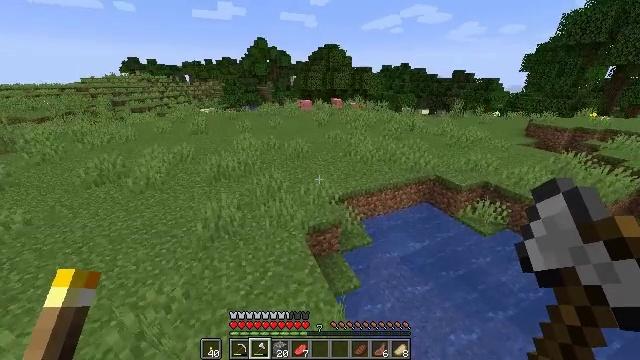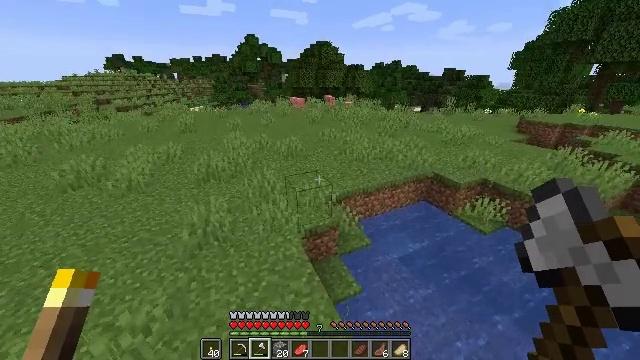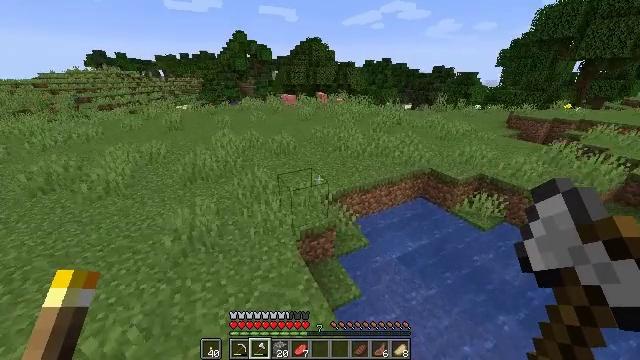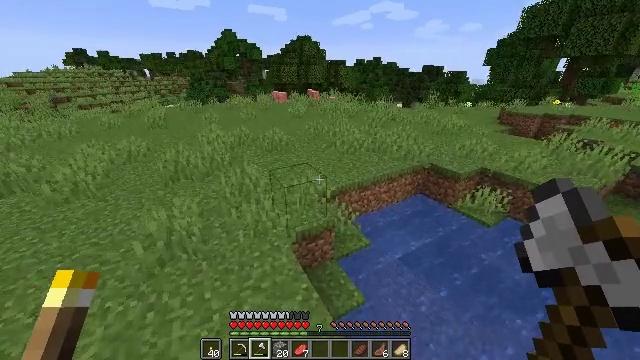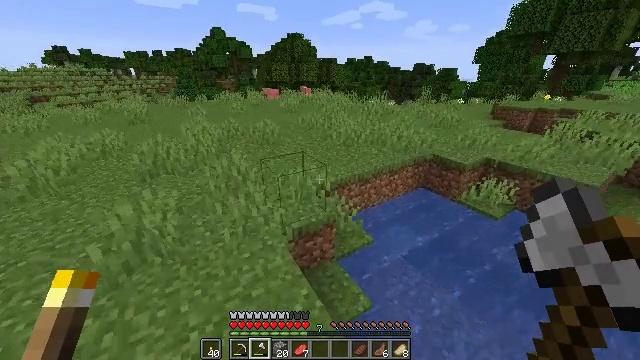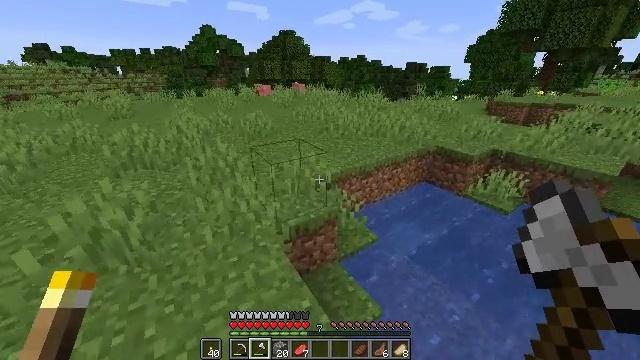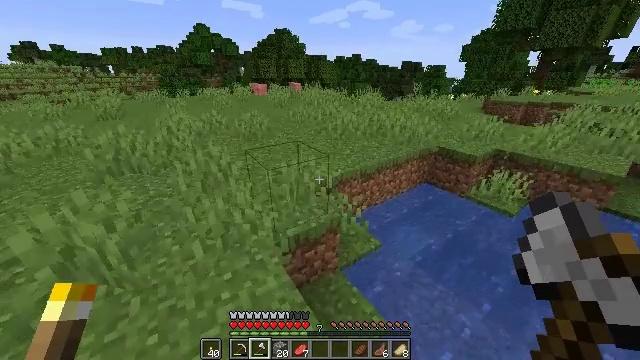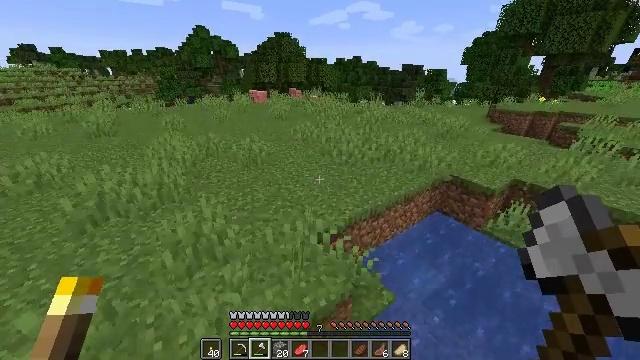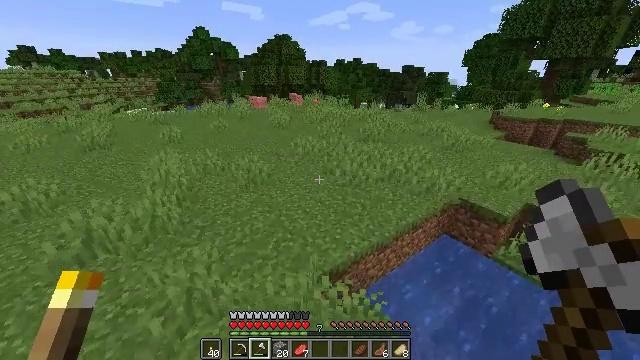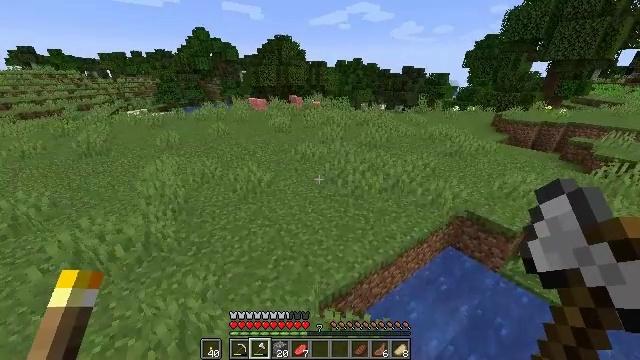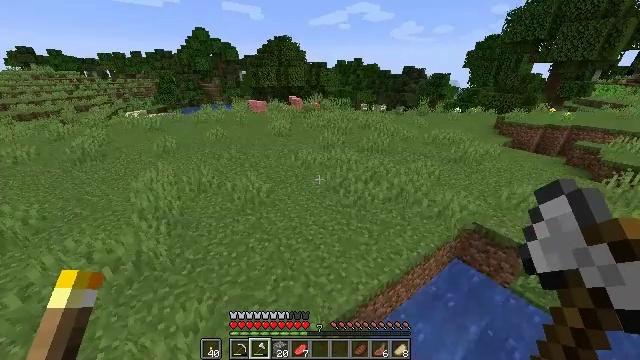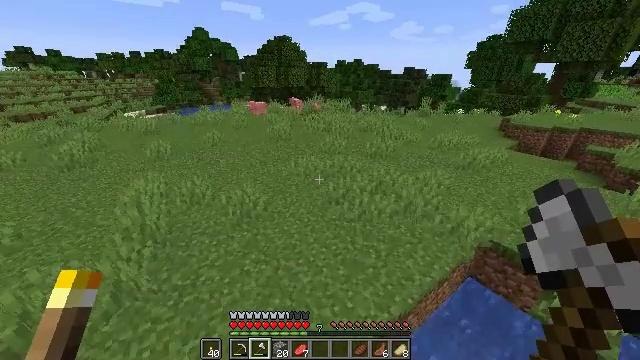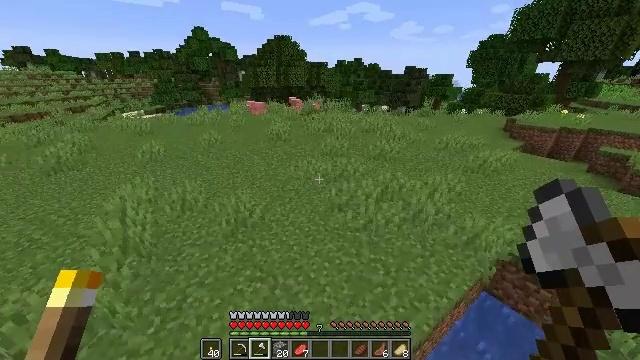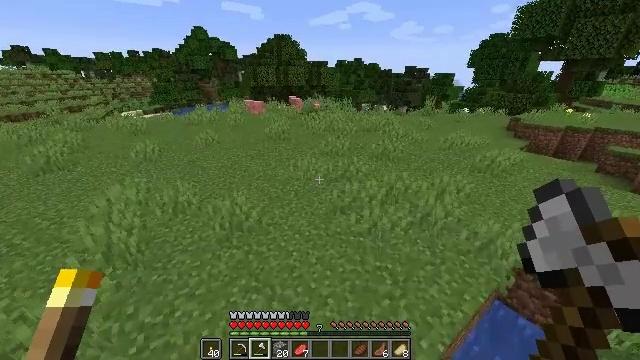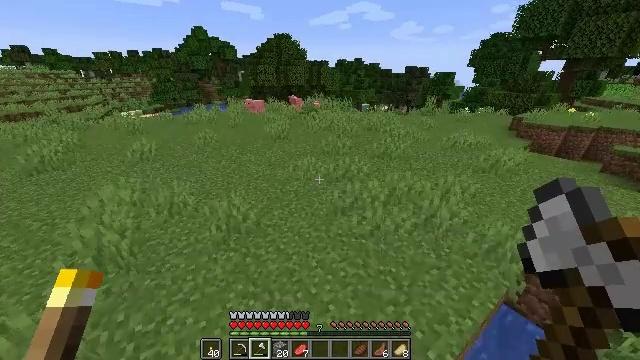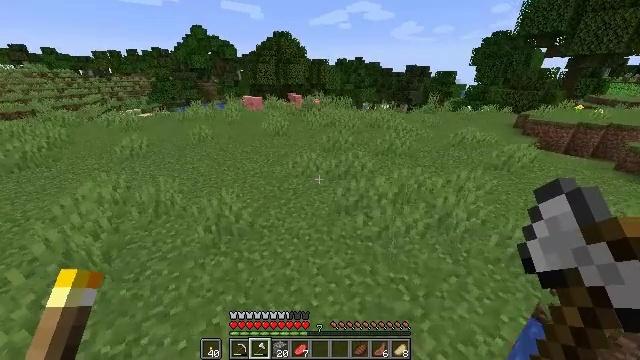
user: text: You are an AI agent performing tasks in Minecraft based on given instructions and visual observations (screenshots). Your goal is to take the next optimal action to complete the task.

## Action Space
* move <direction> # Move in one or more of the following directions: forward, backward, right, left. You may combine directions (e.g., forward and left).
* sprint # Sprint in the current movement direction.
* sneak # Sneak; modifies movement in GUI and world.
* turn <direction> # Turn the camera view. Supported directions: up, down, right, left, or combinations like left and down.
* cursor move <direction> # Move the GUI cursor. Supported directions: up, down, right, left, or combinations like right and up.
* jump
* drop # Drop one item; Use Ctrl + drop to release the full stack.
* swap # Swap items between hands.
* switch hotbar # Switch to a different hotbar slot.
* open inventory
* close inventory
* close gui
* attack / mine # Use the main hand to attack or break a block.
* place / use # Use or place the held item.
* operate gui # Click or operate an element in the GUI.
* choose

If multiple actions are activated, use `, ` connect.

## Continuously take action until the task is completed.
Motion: motion action
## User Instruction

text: Hunt animals.
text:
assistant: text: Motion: move forward, sprint, turn right, jump
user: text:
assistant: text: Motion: move forward, sprint, turn right, jump
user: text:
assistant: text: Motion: move forward, sprint, turn right, jump
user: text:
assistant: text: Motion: move forward, sprint, turn right, jump
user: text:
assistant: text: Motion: move forward, sprint, turn right, jump
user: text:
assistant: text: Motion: move forward, sprint, turn right, jump
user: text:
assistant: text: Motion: move forward, sprint, jump
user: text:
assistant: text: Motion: move forward, sprint, jump
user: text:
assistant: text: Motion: move forward, sprint, jump
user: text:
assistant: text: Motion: move forward, sprint, jump
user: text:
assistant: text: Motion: move forward, sprint, jump
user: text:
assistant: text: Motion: move forward, sprint, jump
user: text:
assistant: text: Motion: move forward, sprint, jump
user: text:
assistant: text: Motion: move forward, sprint, jump
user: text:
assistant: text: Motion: move forward, sprint, jump
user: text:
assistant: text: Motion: move forward, sprint, jump
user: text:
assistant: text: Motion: move forward, sprint, jump
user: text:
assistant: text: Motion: move forward, sprint, jump
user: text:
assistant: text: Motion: move forward, sprint, jump
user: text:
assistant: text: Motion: move forward, sprint, turn left, jump
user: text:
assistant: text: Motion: move forward, sprint, turn left, jump
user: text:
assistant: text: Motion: move forward, sprint, jump
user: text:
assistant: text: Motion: move forward, sprint, jump
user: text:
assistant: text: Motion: move forward, sprint, jump
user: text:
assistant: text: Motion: move forward, sprint, jump
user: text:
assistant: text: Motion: move forward, sprint, jump
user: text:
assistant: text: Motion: move forward, sprint, jump
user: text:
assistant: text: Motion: move forward, sprint, jump
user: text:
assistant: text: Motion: move forward, sprint, jump
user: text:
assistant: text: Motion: move forward, sprint, turn left, jump